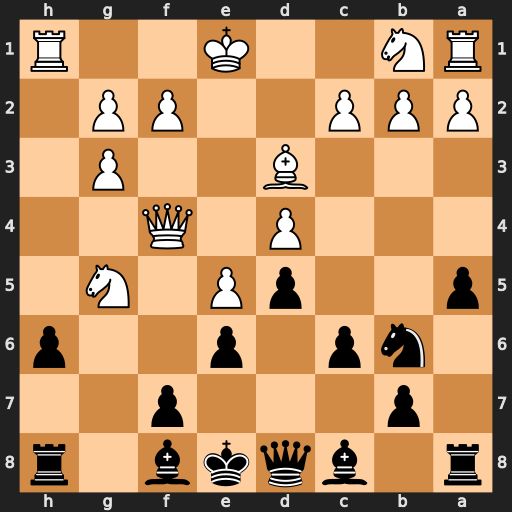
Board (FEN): r1bqkb1r/1p3p2/1np1p2p/p2pP1N1/3P1Q2/3B2P1/PPP2PP1/RN2K2R
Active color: b
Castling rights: KQkq
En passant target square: -
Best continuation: hxg5 Rxh8 gxf4